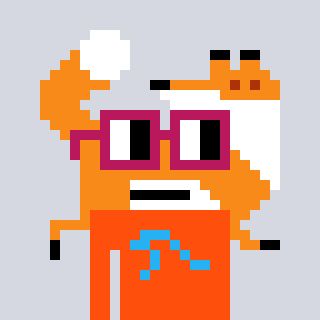
a pixel art character with square dark red glasses, a fox-shaped head and a orange-colored body on a cool background